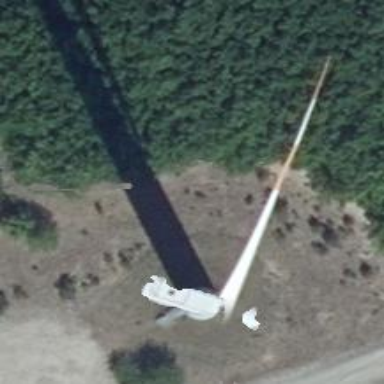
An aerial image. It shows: Wind power generator with wind turbines.